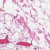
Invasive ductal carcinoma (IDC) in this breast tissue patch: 0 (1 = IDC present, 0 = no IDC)